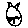
Label: cat